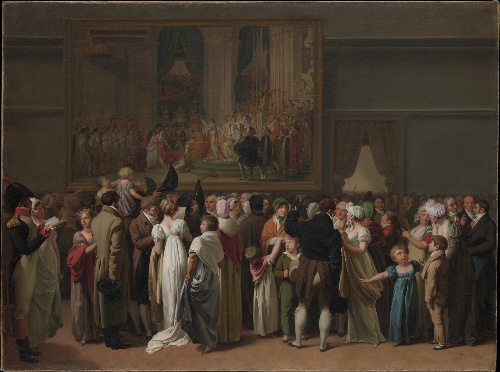
Title: The Public Viewing David’s "Coronation" at the Louvre
Artist: Louis Léopold Boilly
Artist bio: French, La Bassée 1761–1845 Paris
Date: 1810
Object type: Painting
Classification: Paintings
Medium: Oil on canvas
Dimensions: 24 1/4 x 32 1/2 in. (61.6 x 82.6 cm)
Department: European Paintings
Credit line: Gift of Mrs. Charles Wrightsman, 2012
Accession year: 2012
Repository: Metropolitan Museum of Art, New York, NY
Tags: Museums|Children|Men|Women